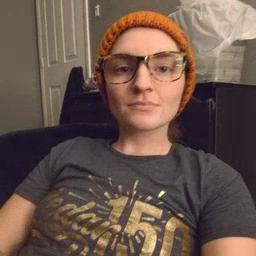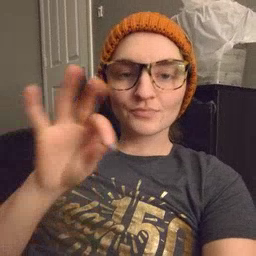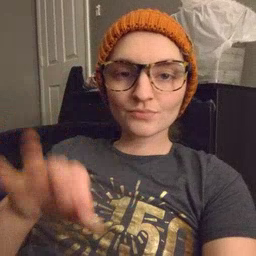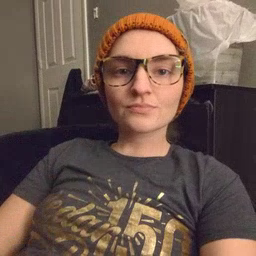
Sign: frenchfries